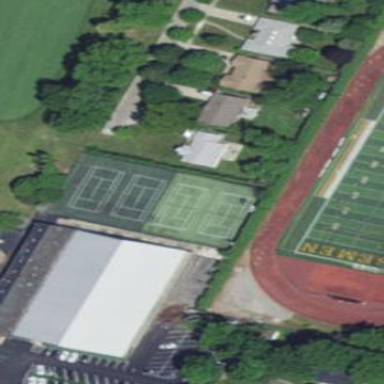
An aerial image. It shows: Tennis court on pitch.